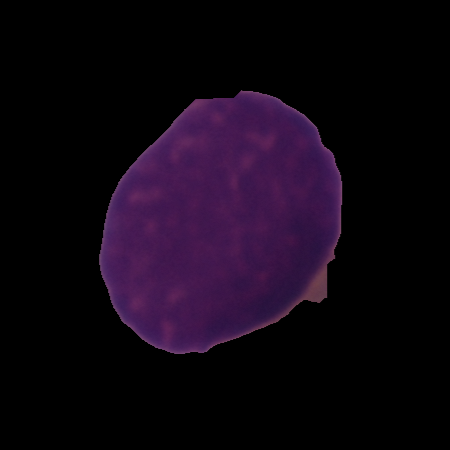
Label: healthy